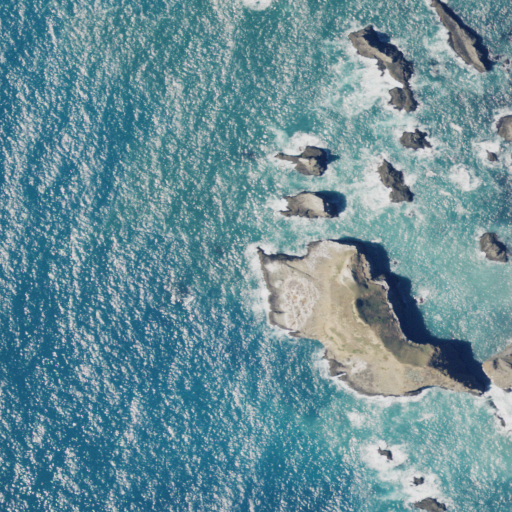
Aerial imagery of cape in California named Cape Vizcaino containing open water, barren land, and herbaceous wetlands